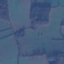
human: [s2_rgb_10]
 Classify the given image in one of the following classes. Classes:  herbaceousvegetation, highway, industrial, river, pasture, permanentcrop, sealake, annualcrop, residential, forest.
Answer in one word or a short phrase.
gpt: Pasture